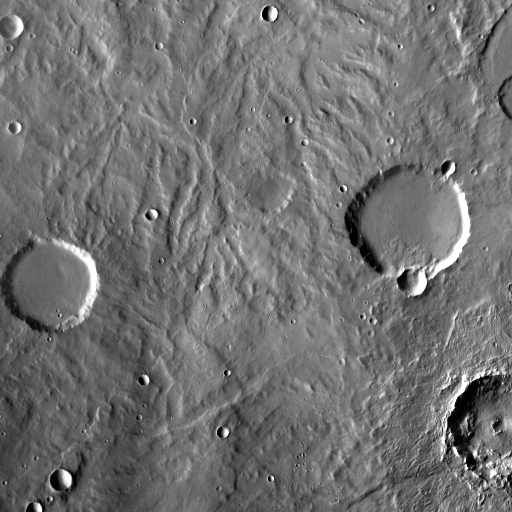
Crater classes present: Background, Other, Layered, Buried, Secondary